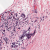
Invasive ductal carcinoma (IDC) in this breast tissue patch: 0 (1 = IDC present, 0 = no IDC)